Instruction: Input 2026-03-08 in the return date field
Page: home
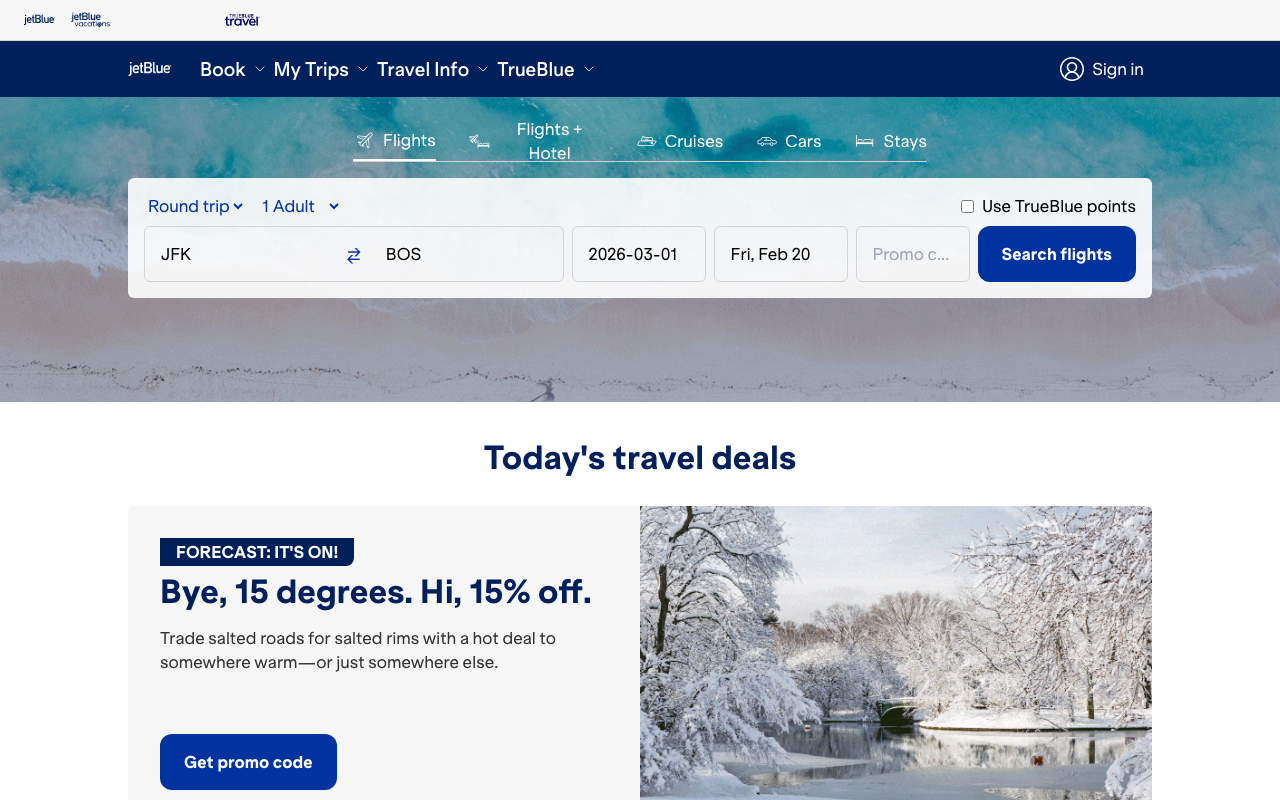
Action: type